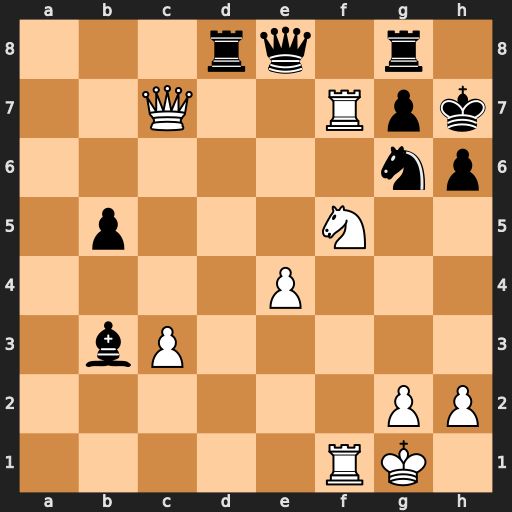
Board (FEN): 3rq1r1/2Q2Rpk/6np/1p3N2/4P3/1bP5/6PP/5RK1
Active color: w
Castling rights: -
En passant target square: -
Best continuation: Rxg7+ Rxg7 Qxg7#